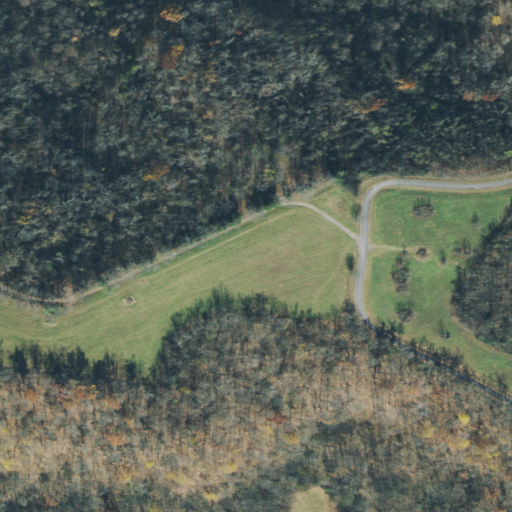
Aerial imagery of ridge(s) in Tennessee named Icy Bank Ridge containing deciduous forest, pasture, and open development